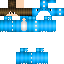
A female human skin with pale skin, wearing brown long hair dressed in a blue tshirt and blue pants, featuring a closed mouth.